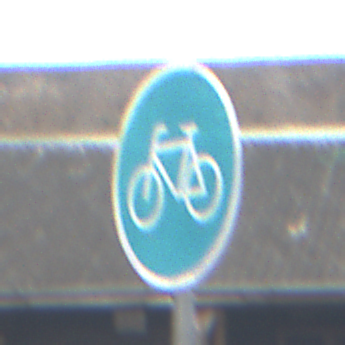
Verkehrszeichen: Radweg
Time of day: MorningAfternoon
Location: Outdoor (Suburban)
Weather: PartlyCloudy
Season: NotSpecified
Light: Natural